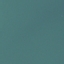
Land use / land cover class: SeaLake